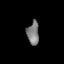
Tissue: lung
Cell type: Others
Senescence score: 0.5934
Nuclear area (px): 271
Mean DAPI intensity: 124.657